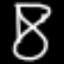
Label: hourglass